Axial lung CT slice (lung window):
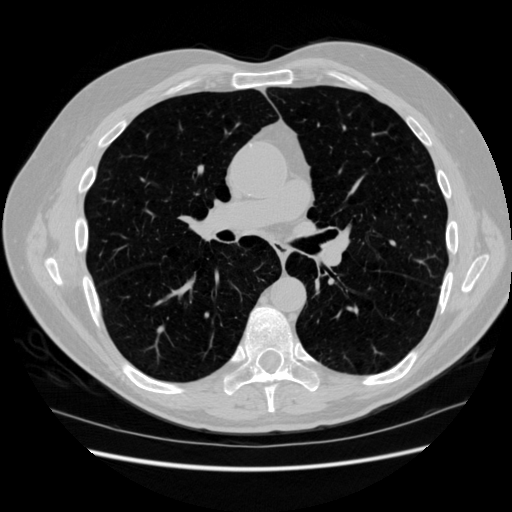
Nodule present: no